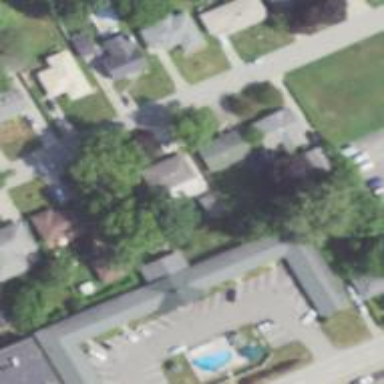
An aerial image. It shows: Building that is motel.